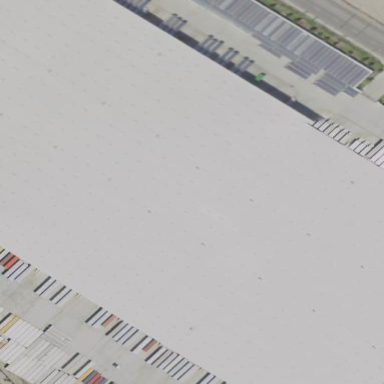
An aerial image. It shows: Warehouse.